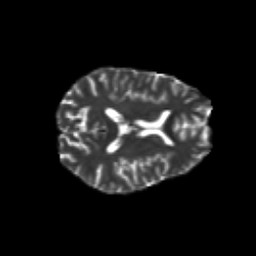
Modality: T2w
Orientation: axial
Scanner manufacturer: siemens
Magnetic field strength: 3 T
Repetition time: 6.8 s
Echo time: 0.093 s